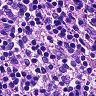
Metastatic tissue present: no